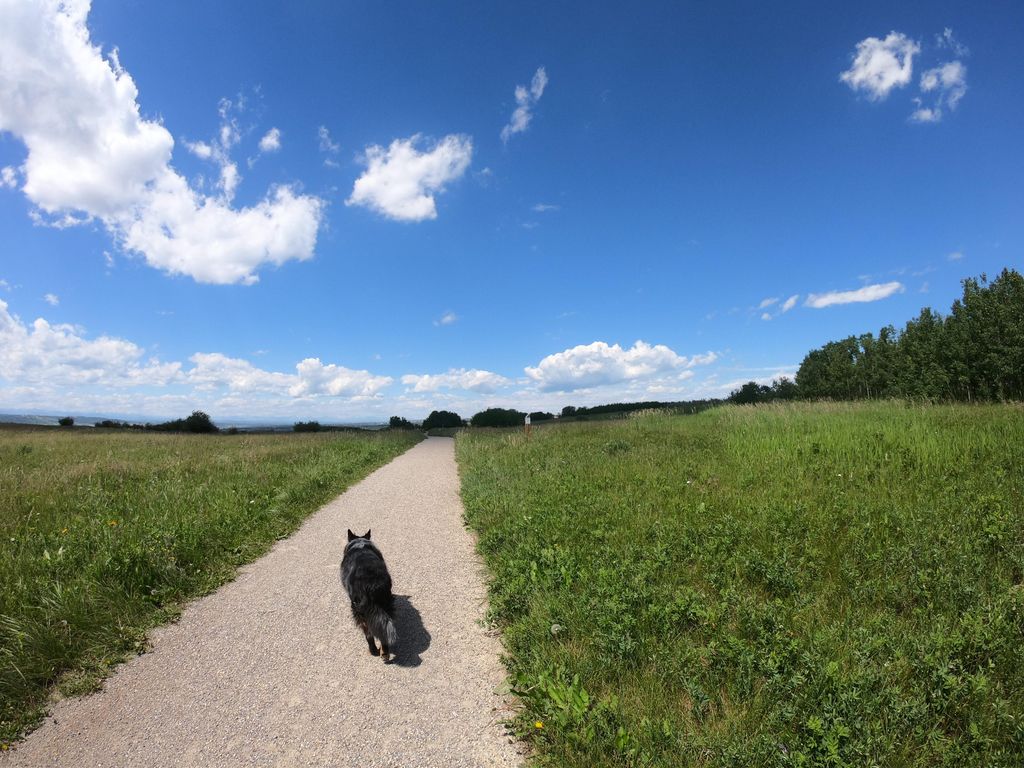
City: calgary